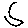
Label: moon